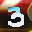
Label: 3